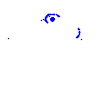
Particle: kaon